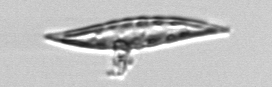
Label: Pleurosigma